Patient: sex M, age 72
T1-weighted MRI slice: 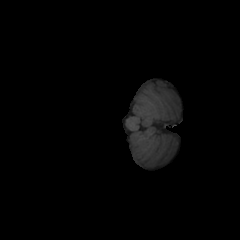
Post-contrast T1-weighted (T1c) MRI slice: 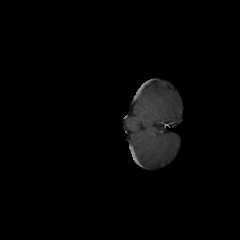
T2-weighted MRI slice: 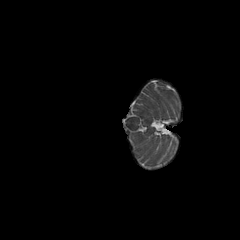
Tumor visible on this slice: no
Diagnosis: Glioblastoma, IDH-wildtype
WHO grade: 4